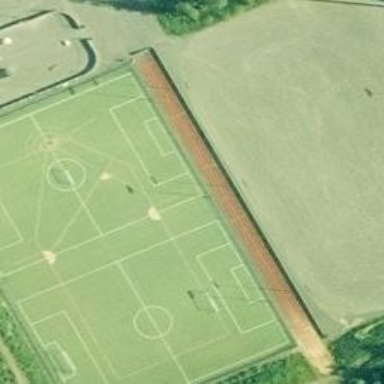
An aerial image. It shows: Sports centre with multiple sport facilities on leisure land.